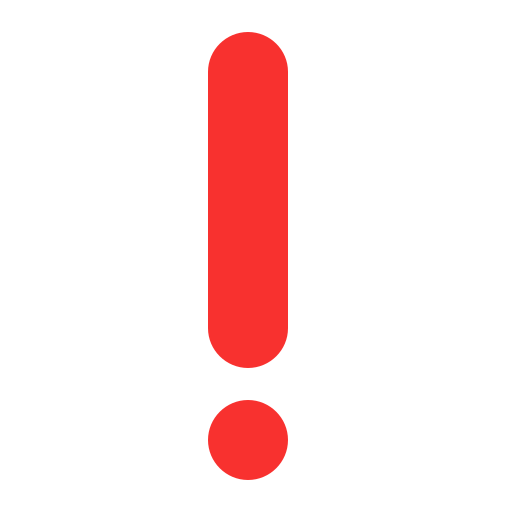
red exclamation mark flat